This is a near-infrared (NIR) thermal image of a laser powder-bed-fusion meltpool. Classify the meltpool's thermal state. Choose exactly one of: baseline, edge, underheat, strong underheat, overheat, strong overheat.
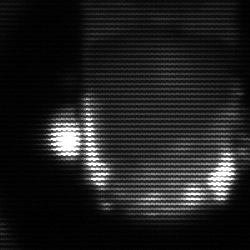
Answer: baseline